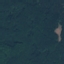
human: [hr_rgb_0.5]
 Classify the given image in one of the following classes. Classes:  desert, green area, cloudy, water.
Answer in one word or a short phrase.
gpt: green area